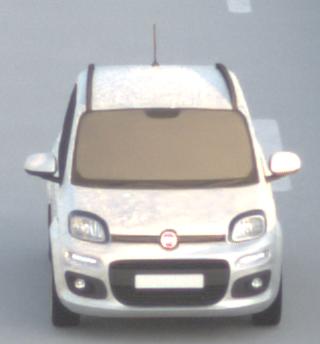
Make: Fiat
Model: Panda 1.2 8V
Detailed model: Panda (312)
Model produced from: 2013/02
Model produced until: 2013/12
Doors: 5
Color: white
Road condition: dry road
Daytime: sunrise or sunset
Contrast: low contrast